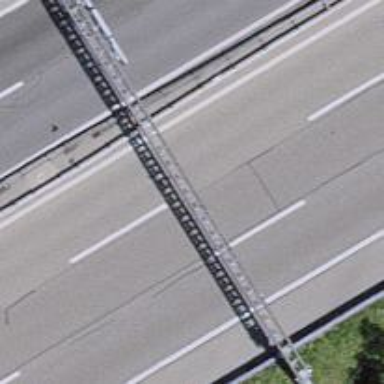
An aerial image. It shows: Gantry structure.